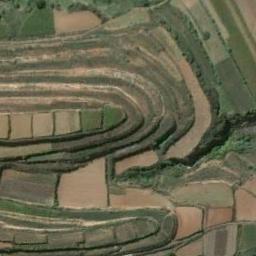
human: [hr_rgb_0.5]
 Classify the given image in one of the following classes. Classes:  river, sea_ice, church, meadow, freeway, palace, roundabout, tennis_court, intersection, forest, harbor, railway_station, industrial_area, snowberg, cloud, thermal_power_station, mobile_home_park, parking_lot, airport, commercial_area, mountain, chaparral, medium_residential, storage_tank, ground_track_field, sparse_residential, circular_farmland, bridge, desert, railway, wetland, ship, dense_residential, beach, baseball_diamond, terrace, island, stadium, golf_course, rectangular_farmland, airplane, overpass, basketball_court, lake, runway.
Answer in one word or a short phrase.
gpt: terrace